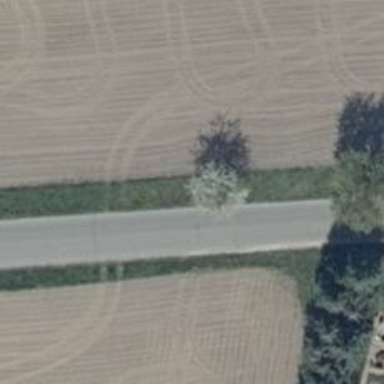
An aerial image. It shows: Deciduous tree with broadleaved leaves.